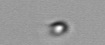
Label: nanoplankton_mix